Question: This is my firebase database structure.

I want to fetch the values of "Total" of all children of "Bill". I have tried to fetch the data but my code is not working. Here is my code.
'''
DatabaseReference billReference = FirebaseDatabase.getInstance().getReference().child("Bill");
billReference.addValueEventListener(new ValueEventListener() {
@Override
public void onDataChange(DataSnapshot dataSnapshot) {
int i = 0;
for (DataSnapshot ds : dataSnapshot.getChildren()) {
fetchCount++;
Toast.makeText(getApplicationContext(),""+keys[i],Toast.LENGTH_LONG).show();
String temp = ds.child(keys[i]).child("Breakfast").child("11-2018").child("Total").getValue().toString();
breakfastBills.add(names[i] + " : " + temp);
i++;
}
if (fetchCount == 4) {
AlertDialog.Builder builder = new AlertDialog.Builder(bill_details_manager.this);
builder.setTitle("Bill Details for Breakfast");
builder.setItems(breakfastBills.toArray(new String[breakfastBills.size()]), new DialogInterface.OnClickListener() {
@Override
public void onClick(DialogInterface dialogInterface, int i) {
}
});
progressDialog.dismiss();
AlertDialog alertDialog = builder.create();
alertDialog.show();
}
'''
What is wrong with this code ?
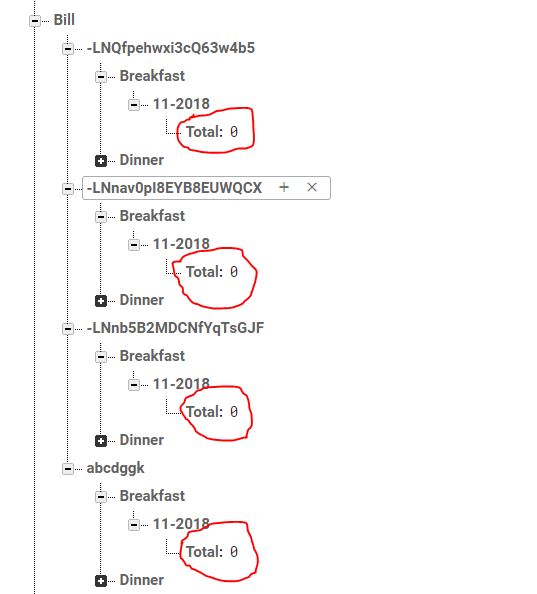
Answer: '''
DatabaseReference billRef = FirebaseDatabase.getInstance().getReference();
billRef.child("Bill").addListenerForSingleValueEvent(new ValueEventListener() {
@Override
public void onDataChange(@NonNull DataSnapshot allValueSnap) {
for (DataSnapshot snapshot: allValueSnap.getChildren()){
String key = snapshot.getKey();
if (key != null) {
billRef.child("Bill").child(key).child("Breakfast").addListenerForSingleValueEvent(new ValueEventListener() {
@Override
public void onDataChange(@NonNull DataSnapshot keySnapshot) {
for (DataSnapshot dateSnapshot:keySnapshot.getChildren()){
String keyDate = dateSnapshot.getKey();
long totalValue =(long) keySnapshot.child(keyDate).child("Total").getValue();
Log.i("totalBreakFast","STotal: "+String.valueOf(totalValue));
breakfastBills.add(totalValue);
}
if(!keySnapshot.exists()){
Log.i("totalBreakFast","NoData: ");
}
}
@Override
public void onCancelled(@NonNull DatabaseError databaseError) {
}
});
}
}
}
@Override
public void onCancelled(@NonNull DatabaseError databaseError) {
}
});
'''
This code is getting all values of "Total".